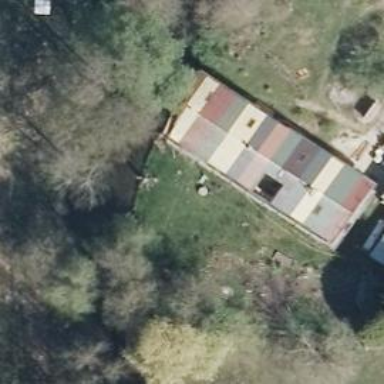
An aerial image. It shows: Detached building.